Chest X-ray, AP view. Patient: 54 years old, sex M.
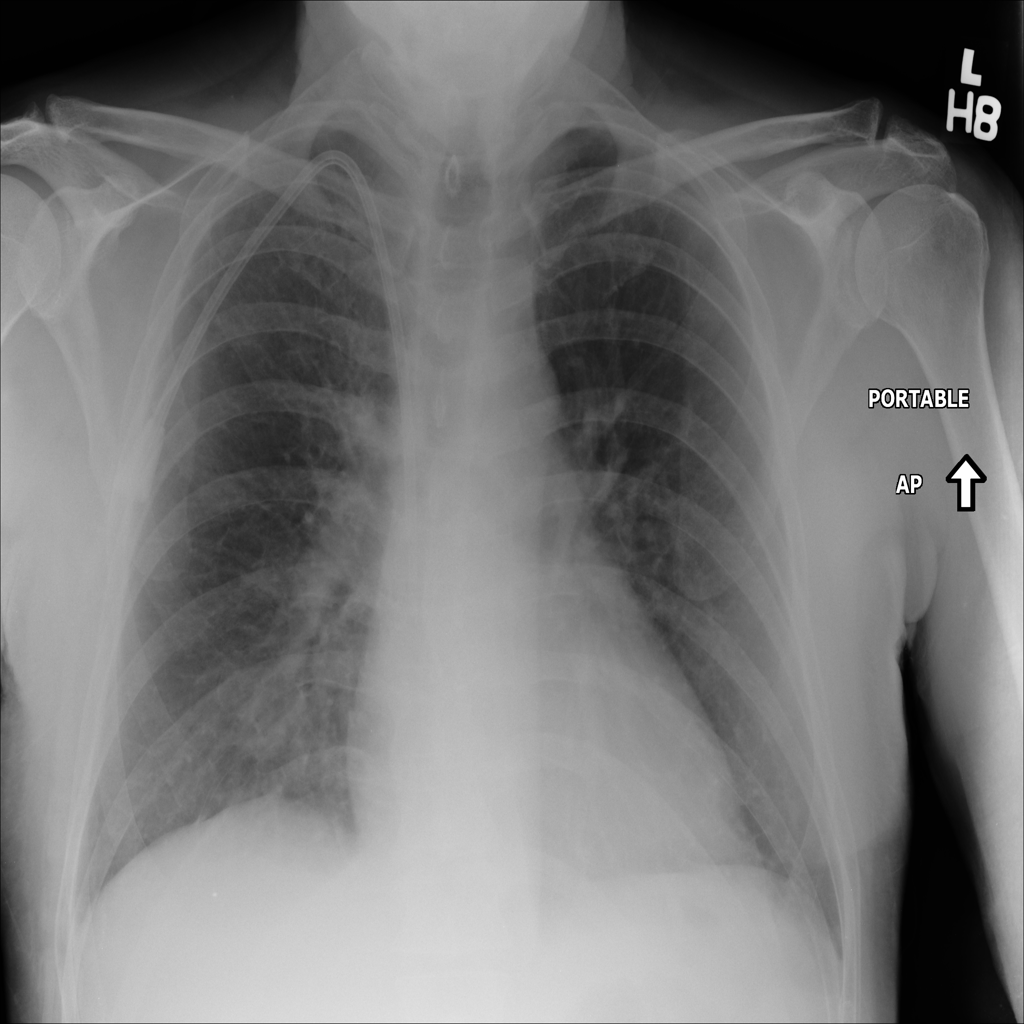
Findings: No Finding